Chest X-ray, PA view. Patient: 13 years old, sex M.
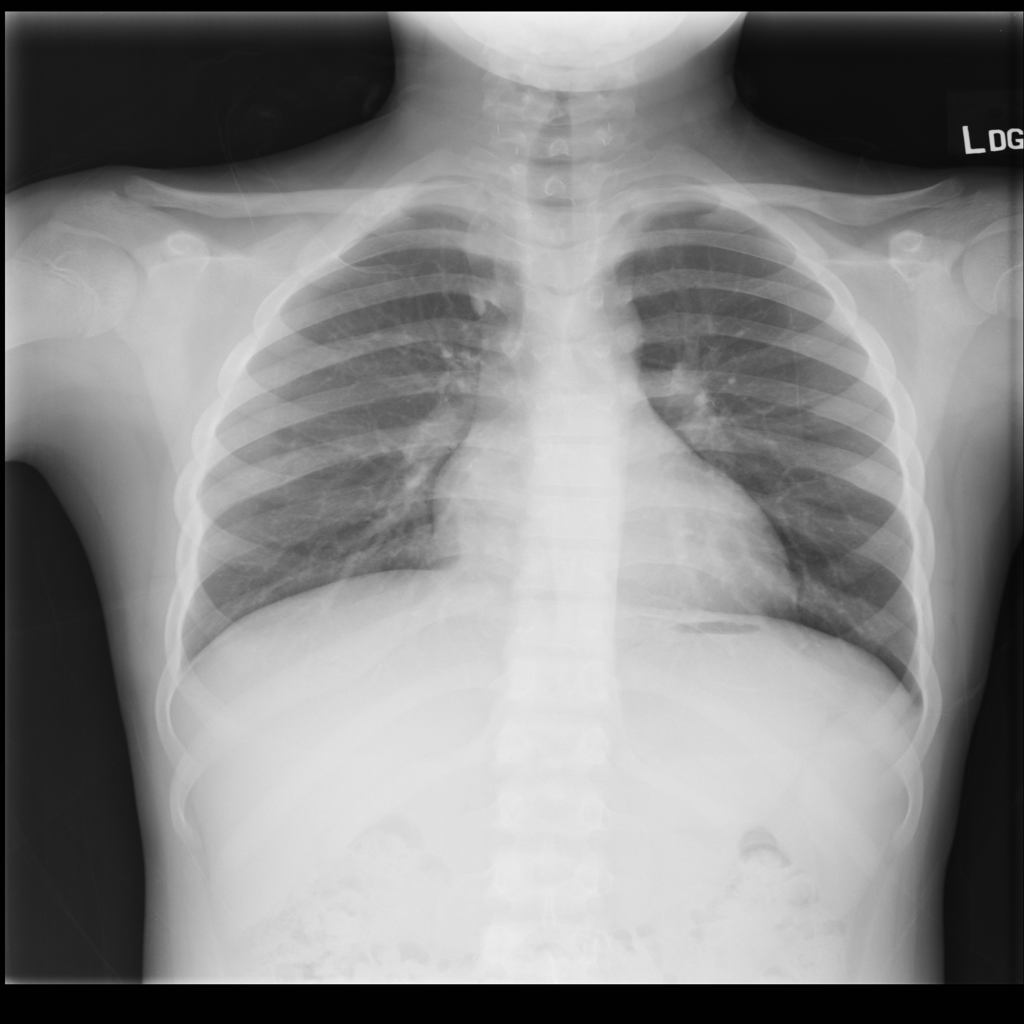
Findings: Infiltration